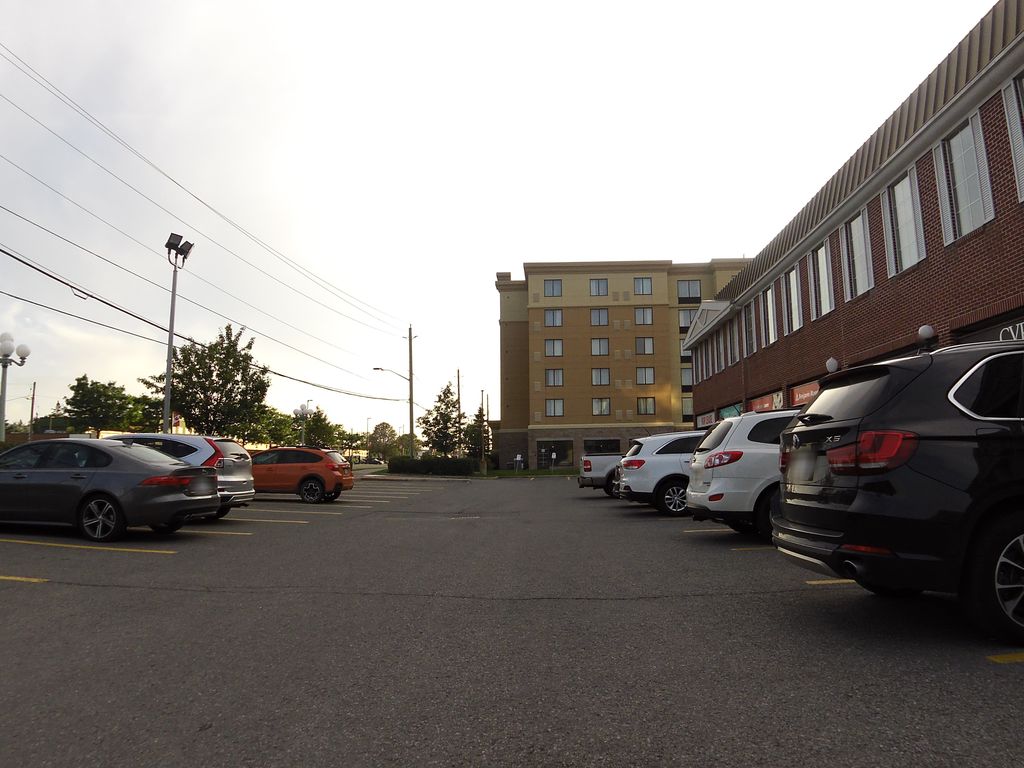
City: ottawa-gatineau